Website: lowes
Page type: payment
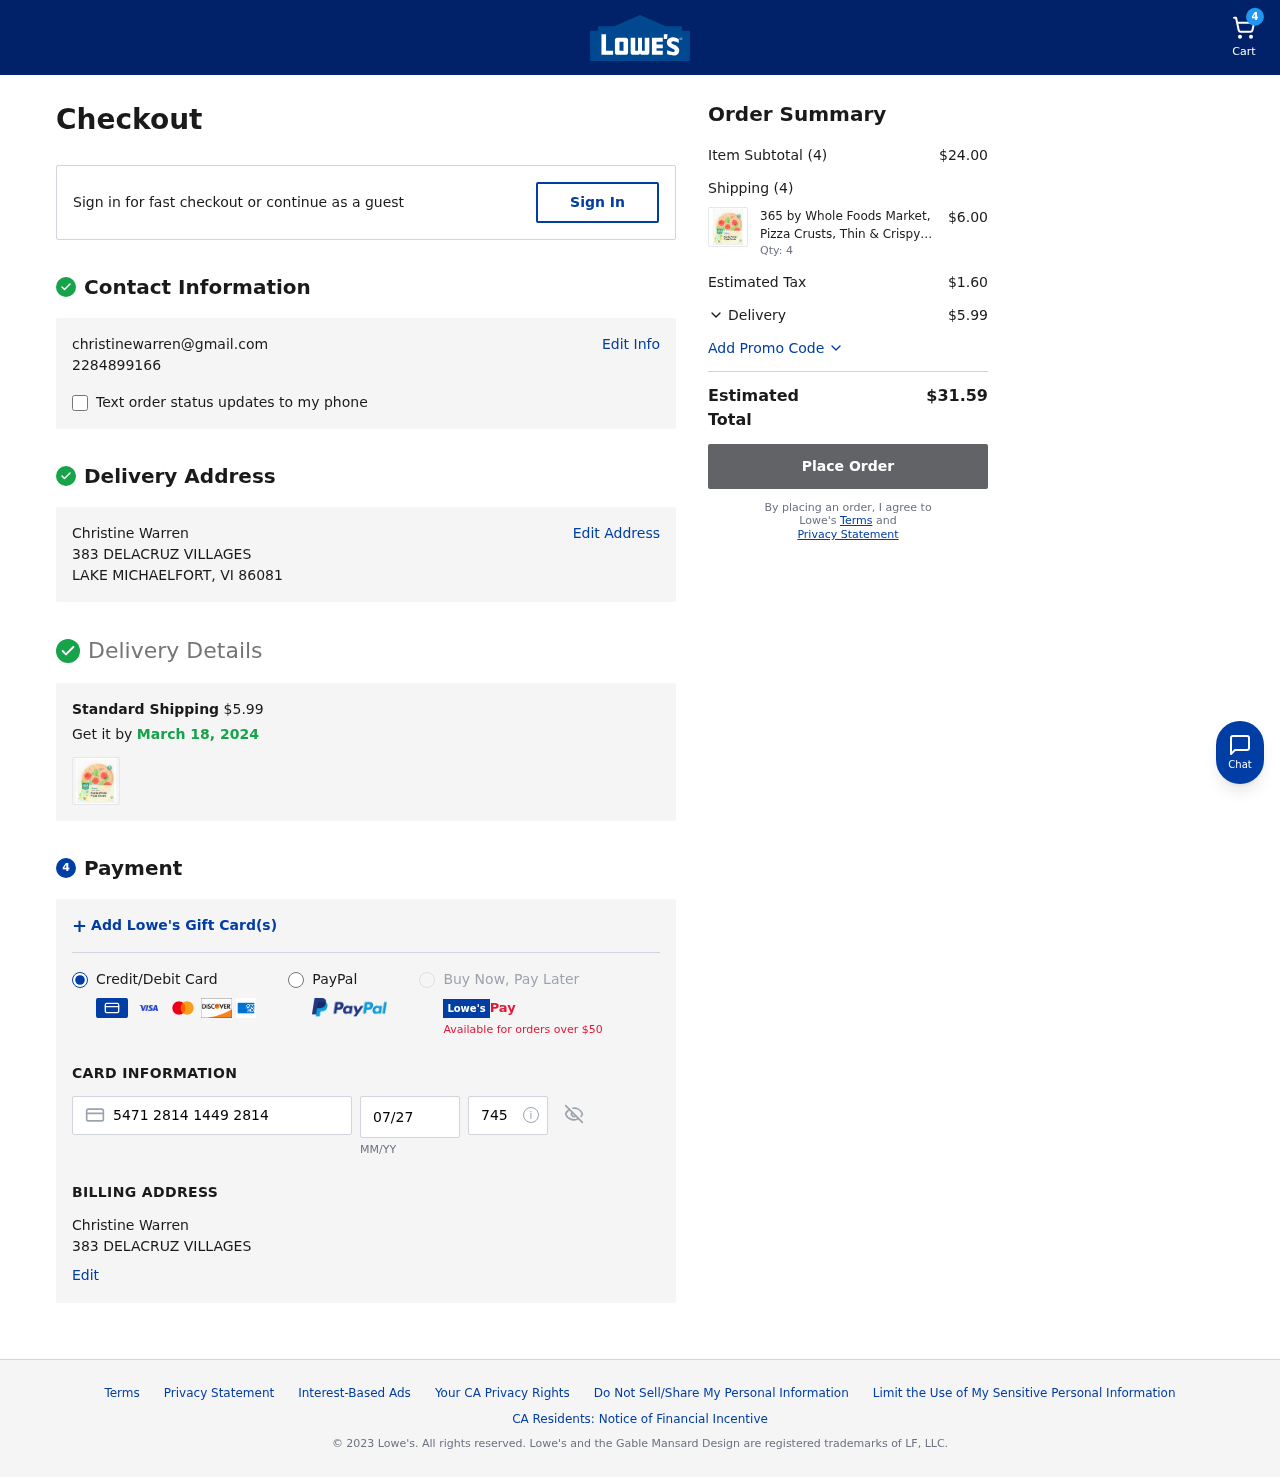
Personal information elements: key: PII_CARD_CVV
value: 745
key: PII_CARD_EXPIRY
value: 07/27
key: PII_CARD_NUMBER
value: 5471 2814 1449 2814
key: PII_EMAIL
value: christinewarren@gmail.com
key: PII_FULLNAME
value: Christine Warren
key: PII_FULLNAME2
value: Christine Warren
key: PII_PHONE
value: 2284899166
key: PII_STREET
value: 383 DELACRUZ VILLAGES
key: PII_STREET2
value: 383 DELACRUZ VILLAGES
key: PII_CITY_STATE_ZIP
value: LAKE MICHAELFORT, VI 86081
Product elements: key: PRODUCT1_NAME
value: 365 by Whole Foods Market, Pizza Crusts, Thin & Crispy Rustic White (2 Pack), 3.5 Ounce
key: PRODUCT1_PRICE
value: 6
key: PRODUCT1_QUANTITY
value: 4
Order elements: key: ORDER_NUM_ITEMS
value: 4
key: ORDER_SHIPPING_COST
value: $5.99
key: ORDER_DELIVERY_DATE
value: March 18, 2024
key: ORDER_SUBTOTAL
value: $24.00
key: ORDER_NUM_ITEMS2
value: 4
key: ORDER_TAX
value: $1.60
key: ORDER_SHIPPING_COST2
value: $5.99
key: ORDER_TOTAL
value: $31.59